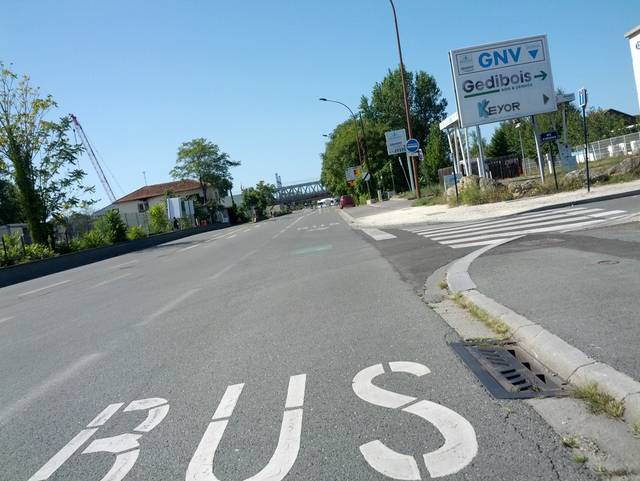
Region: France
Coordinates: 44.832, -0.5474